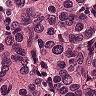
Metastatic tissue present: yes